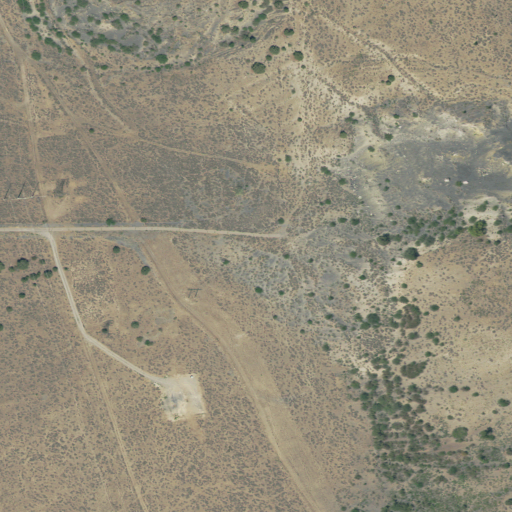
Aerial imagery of valley in Utah named Flat Canyon containing only shrub